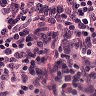
Metastatic tissue present: no